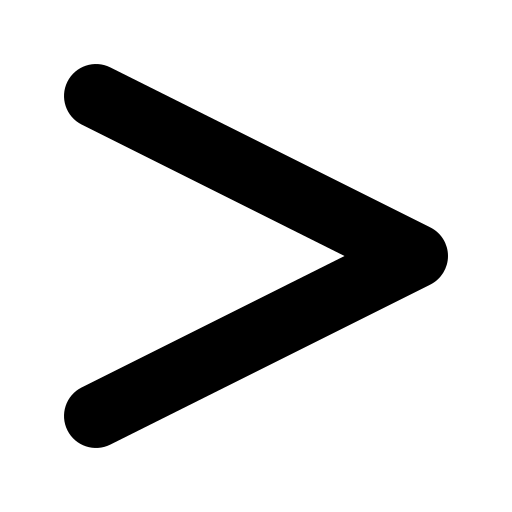
Tags: icon, FontAwesome, fa-icon, solid, greater, than